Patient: sex F, age 62
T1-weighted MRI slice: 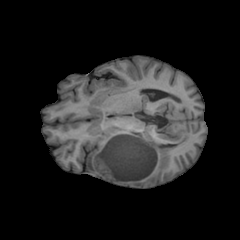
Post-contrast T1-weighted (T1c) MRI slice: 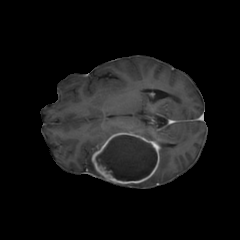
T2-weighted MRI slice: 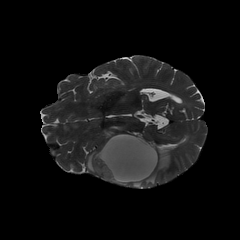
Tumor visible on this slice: yes
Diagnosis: Glioblastoma, IDH-wildtype
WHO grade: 4